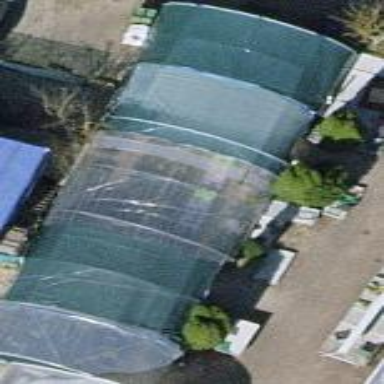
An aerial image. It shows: Greenhouse.